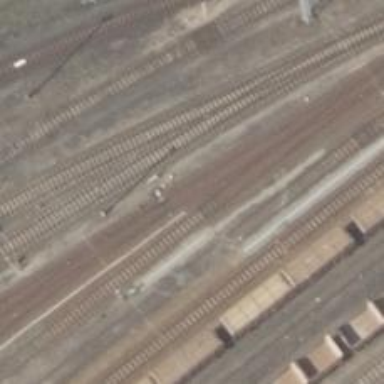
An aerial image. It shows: Railway switch.